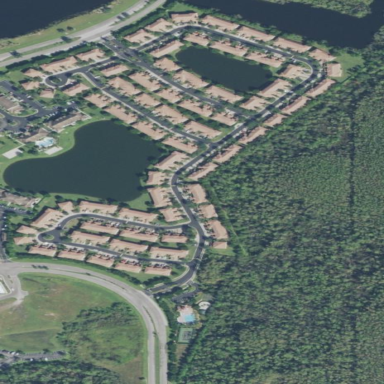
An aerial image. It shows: Residential area within neighborhood.